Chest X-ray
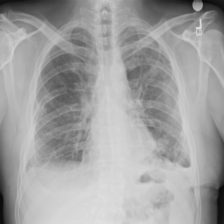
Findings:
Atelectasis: positive
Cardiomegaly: negative
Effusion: positive
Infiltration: negative
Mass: negative
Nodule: positive
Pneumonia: negative
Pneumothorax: negative
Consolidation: negative
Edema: negative
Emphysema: negative
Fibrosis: negative
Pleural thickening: positive
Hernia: negative